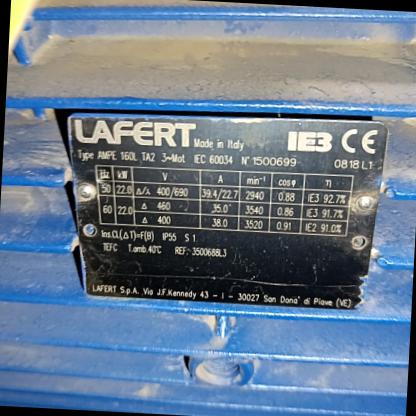
Klasa: tabliczka-znamionowa